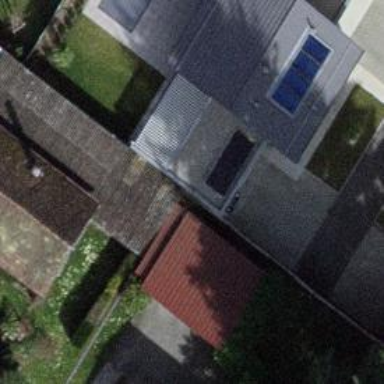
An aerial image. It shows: View of roof of building.